Question: I'm writing some quizzes for Moodle using R/exams' 'exams2moodle'. The XML file is created fine and I can import the quiz to Moodle ok, however, any question that has R code as part of either the question or the solution has the R code on a dark background making it almost impossible to read. Is there an option somewhere that controls this?
I am using this code to create the XML:
'''
exams2moodle(c("q1.Rmd", "q2b.Rmd", "q3.Rmd", "q4.Rmd", "q5.Rmd", "q6.Rmd"),
name = "GLM_prac1",
iname = FALSE,
converter = "pandoc-mathjax",
cloze = list(cloze_schoice_display = "MULTICHOICE_V"))
'''
And this is an example of the issue:

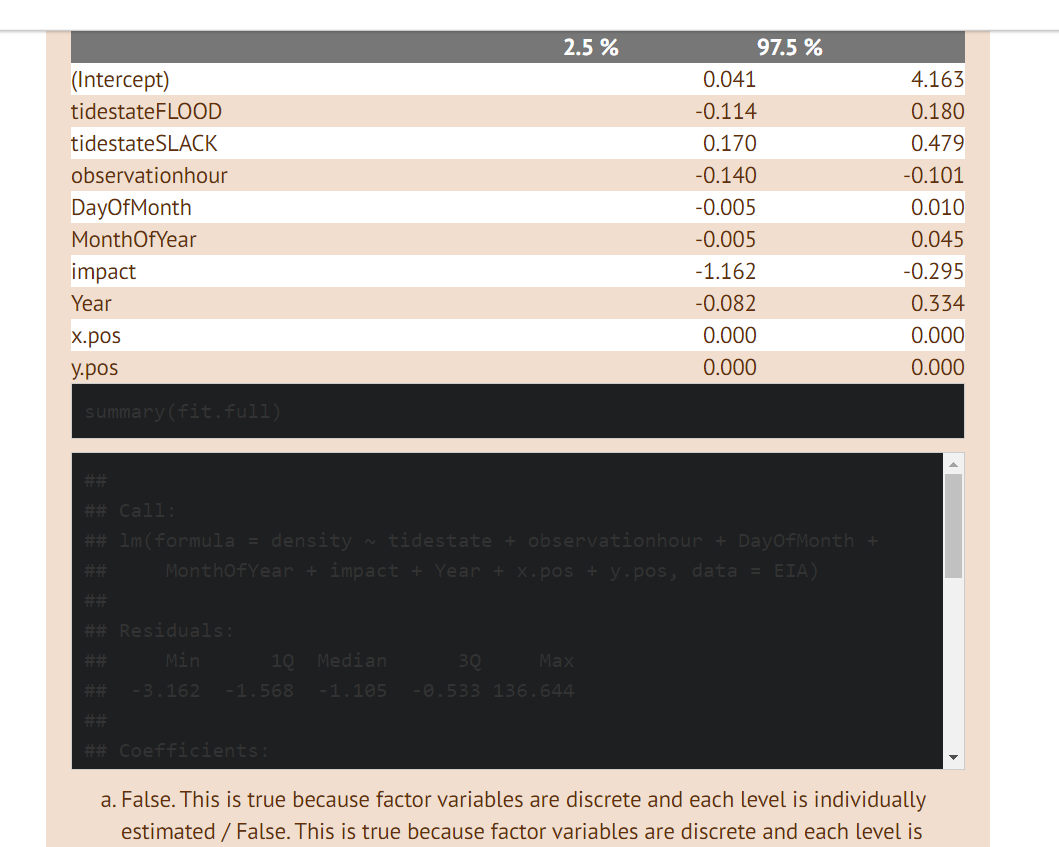
Answer: The color of the R code displayed is not controlled through 'exams2moodle()', at least not explicitly. What 'exams2moodle()' does, is to put verbatim code input and output into standard HTML tags for this '<pre><code> ... </code></pre>'. This stands for -formatted text with markup for typewriter . (Actually, this is not even produced by 'exams2moodle()' directly but by 'pandoc'.)
The rendering of these standard HTML tags is then controlled through the CSS styles employed in your Moodle installation. In a vanilla Moodle installation you currently simply get a black font on the same light blueish background as for regular text. In previous versions the background was light gray. Given that you have light orange background for text and dark background for code, I guess that this is a setting in your Moodle installation. Hence I would recommend to reach out to the Moodle team at your university and ask them about this. This seems to be a poor setting that would likely affect others as well.
If you cannot get in touch with the Moodle team or they are unwilling to change their CSS, you can insert your own custom CSS code into your exercises. The advantage is that you have full control over the color then. The disadvantage is that you yourself have to include that style code into every exercise where it is needed. It is not hard but tedious. For example, you can include the following R code chunk in the exercise directly at the beginning of the question section:
'''
Question
========
'''{r, echo = FALSE, results = "asis"}
writeLines("<style>
pre {
background: #FFFFFF00
}
</style>")
'''
'''
This simply inserts a short HTML snippet with CSS into your Rmd exercise:
'''
<style>
pre {
background: #FFFFFF00
}
</style>
'''
This will instruct the browser to use the background color '#FFFFFF00' (fully transparent white) for all '<pre>'-formatted chunks. Of course, you can also play around with this and use a different color, say '#EEEEEE' (light gray) or similar.